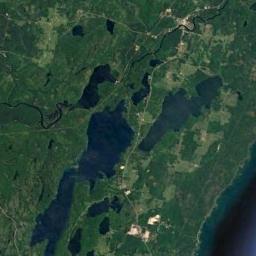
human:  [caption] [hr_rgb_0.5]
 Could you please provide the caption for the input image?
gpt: In the river in a wetland there are a few pieces of brown bare land with lush green plants on the bare land and a winding road on the land .

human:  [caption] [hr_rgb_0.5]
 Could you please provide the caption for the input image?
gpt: The wetland consists of green plants and water .

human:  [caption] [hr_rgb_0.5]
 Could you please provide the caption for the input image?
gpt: This wetland is totally covered with vegetation .

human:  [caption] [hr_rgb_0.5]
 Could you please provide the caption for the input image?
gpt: Many waters of different sizes and shapes are surrounded by wetlands .

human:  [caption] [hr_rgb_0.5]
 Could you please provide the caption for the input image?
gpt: There are many green areas and some water areas on the wetland .